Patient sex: M
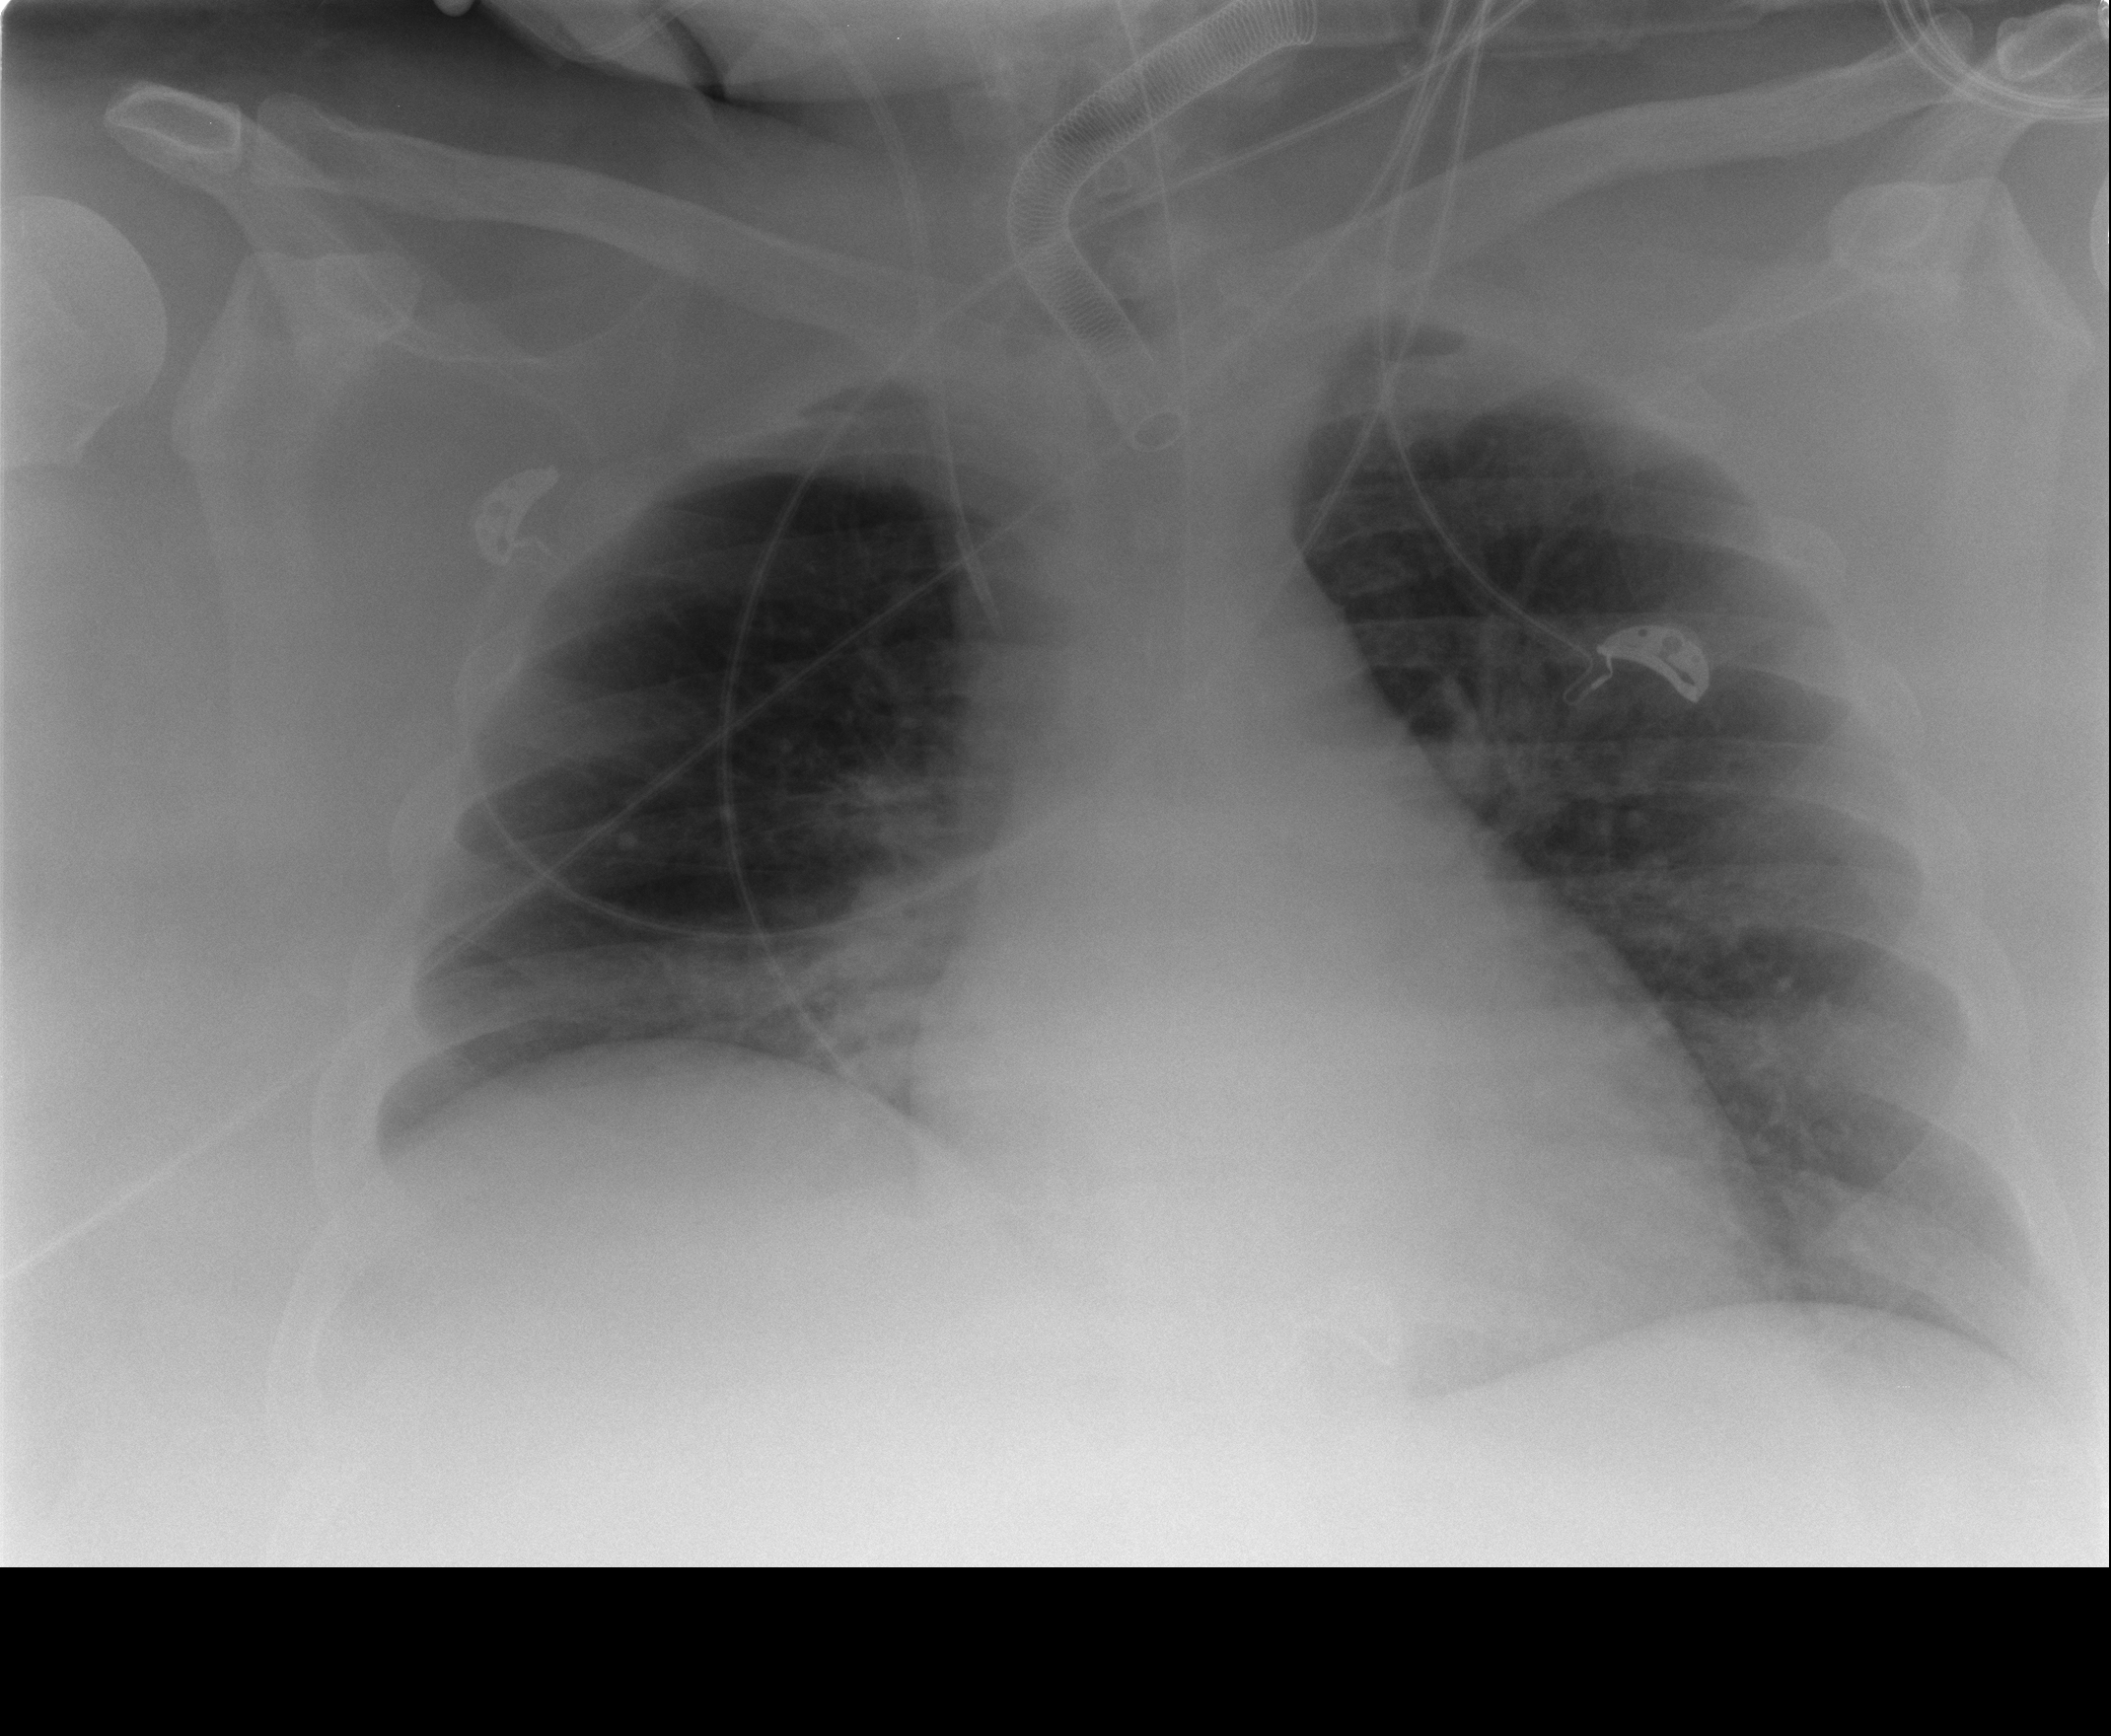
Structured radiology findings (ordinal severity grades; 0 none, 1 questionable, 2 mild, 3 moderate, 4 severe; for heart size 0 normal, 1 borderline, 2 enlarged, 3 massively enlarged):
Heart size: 2
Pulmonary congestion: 2
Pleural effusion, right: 0
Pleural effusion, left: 0
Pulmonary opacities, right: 1
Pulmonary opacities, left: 1
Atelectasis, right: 0
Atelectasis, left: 0